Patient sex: M
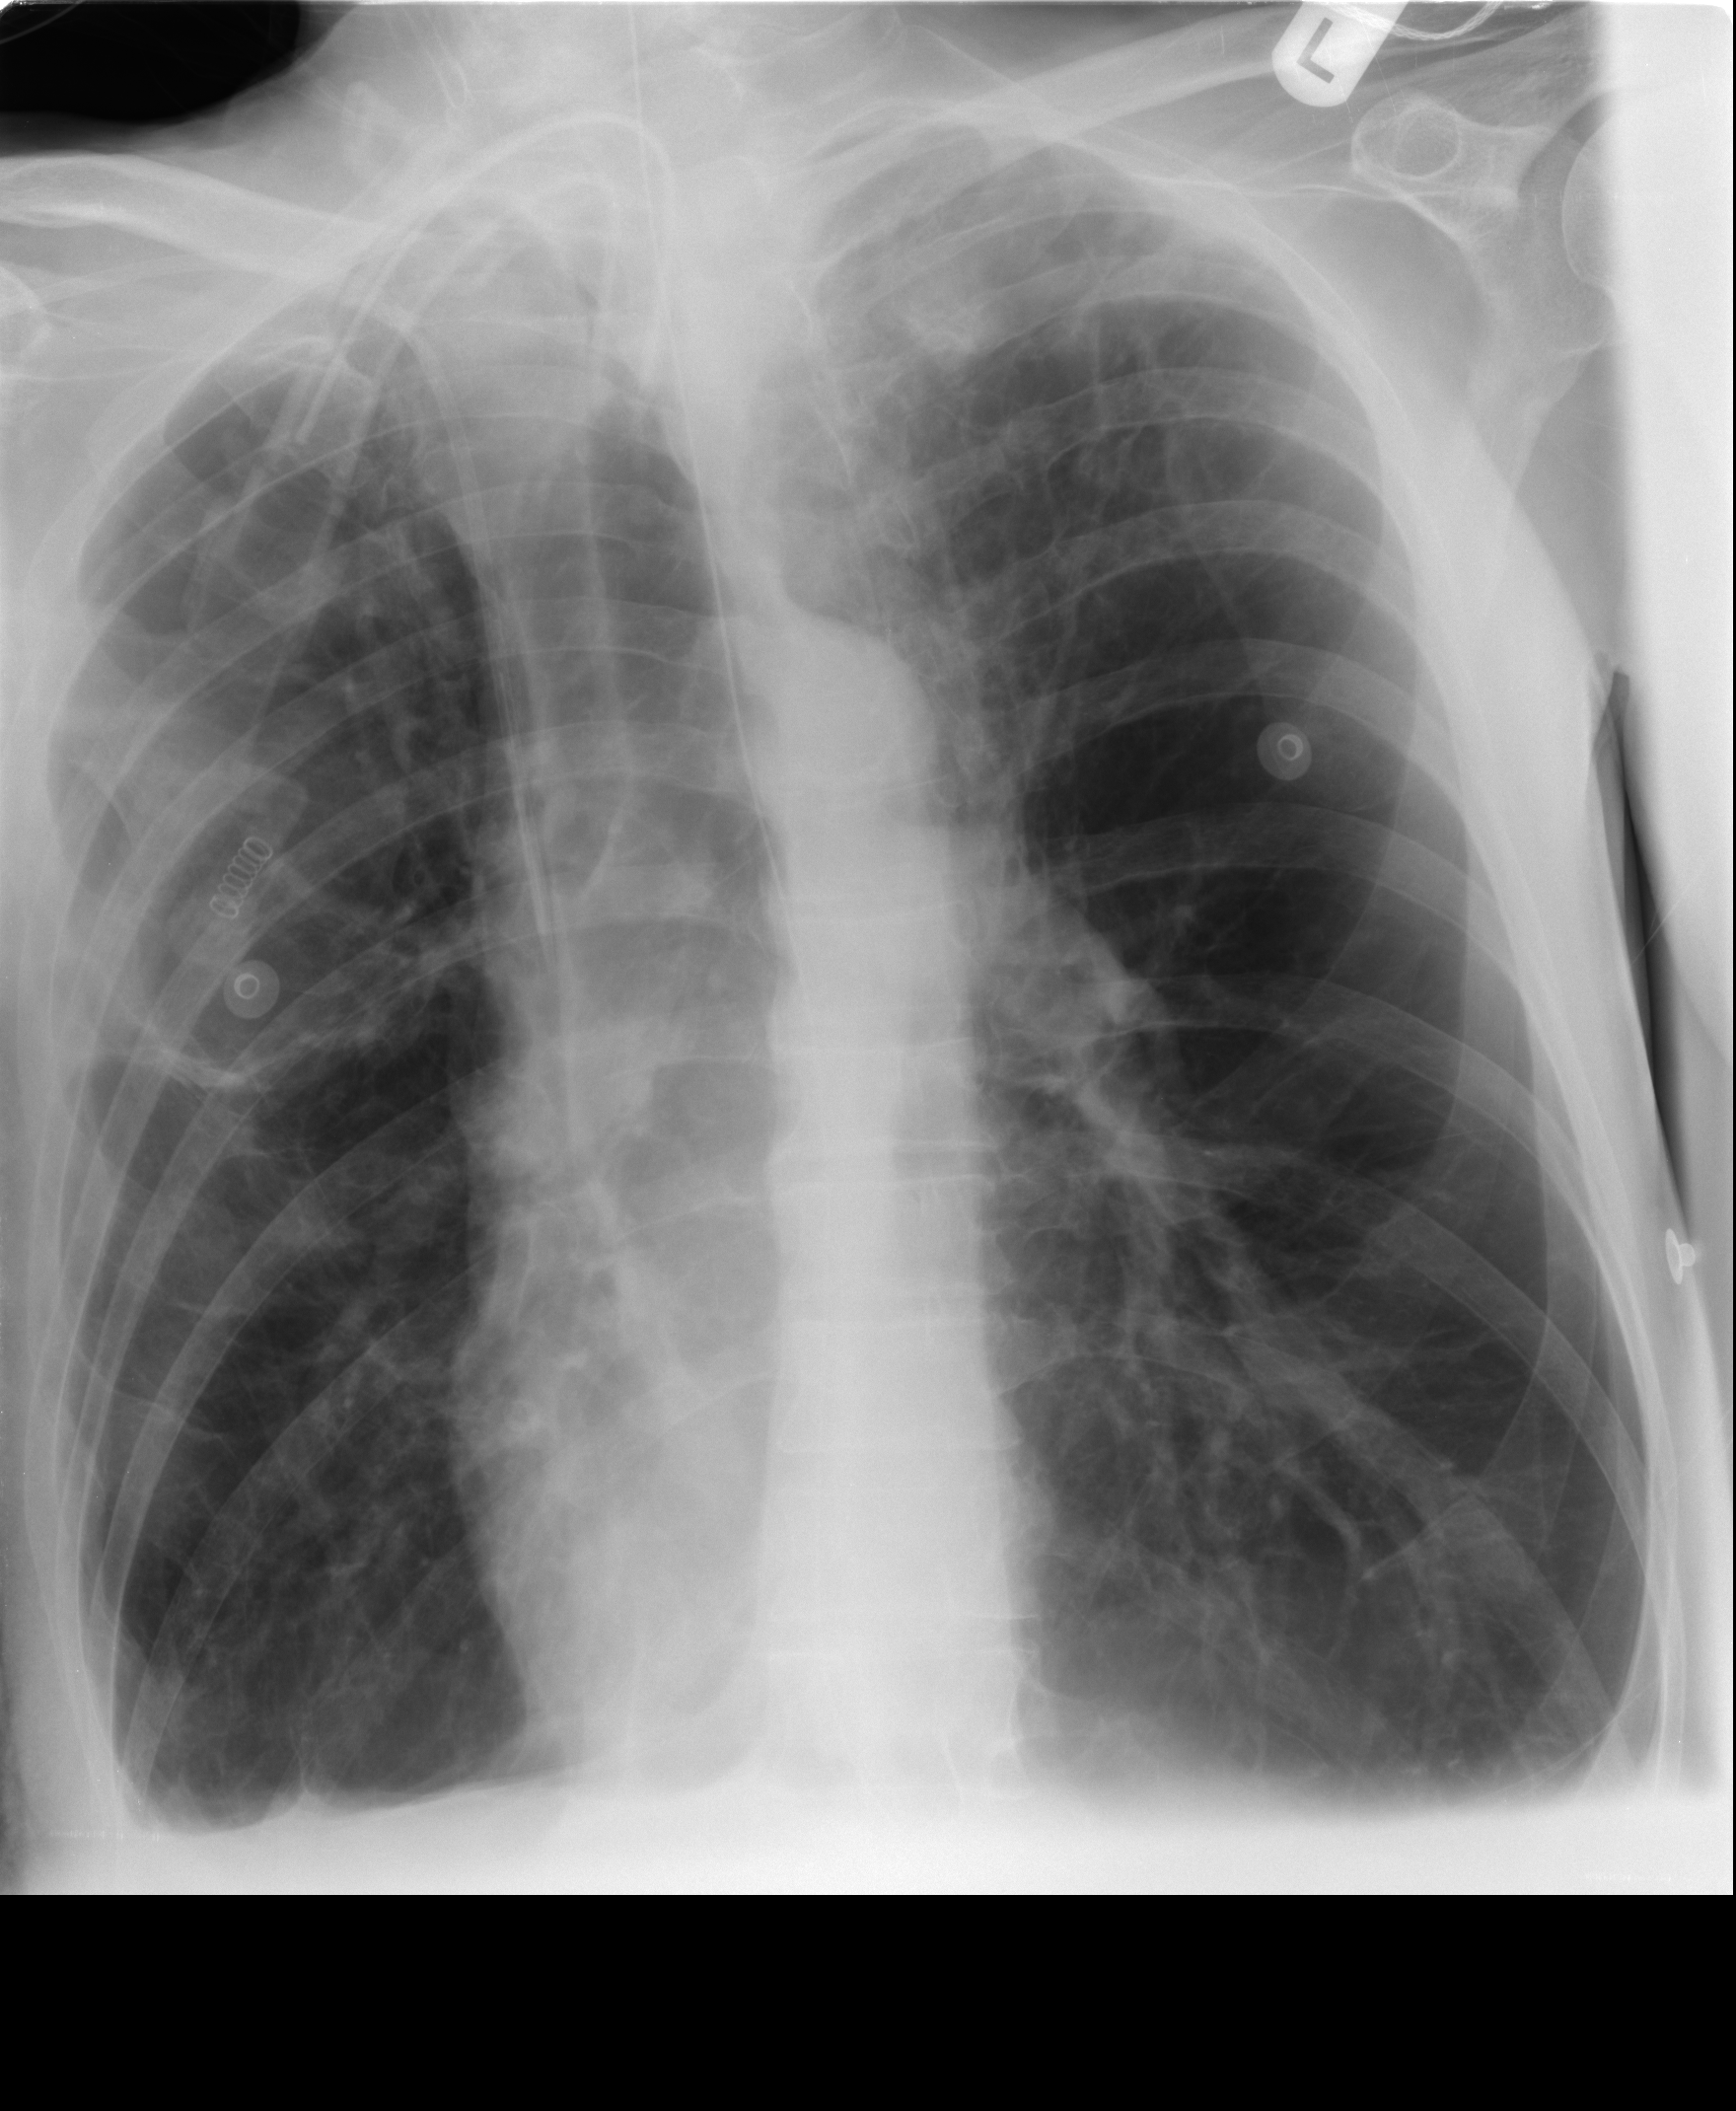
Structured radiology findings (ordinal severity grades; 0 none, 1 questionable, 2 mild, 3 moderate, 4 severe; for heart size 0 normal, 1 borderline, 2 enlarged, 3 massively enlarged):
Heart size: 0
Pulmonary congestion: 0
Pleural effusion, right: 0
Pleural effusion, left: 0
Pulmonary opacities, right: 0
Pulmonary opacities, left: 0
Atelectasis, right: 2
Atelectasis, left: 0